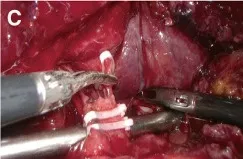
Intraoperative images. (C) There was noticeable hyperemia and edema of the hepatoduodenal ligament, together with obvious adhesions. The left hepatic artery was severed, and due to unclear hepatic portal structure, no further intrathecal separation of the left portal vein was performed.
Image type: medical_photograph (other_medical_photograph)